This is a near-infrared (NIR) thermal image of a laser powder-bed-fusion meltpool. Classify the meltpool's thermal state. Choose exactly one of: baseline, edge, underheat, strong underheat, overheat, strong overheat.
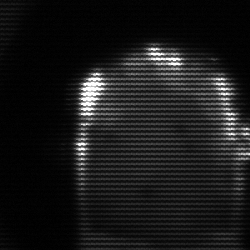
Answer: baseline